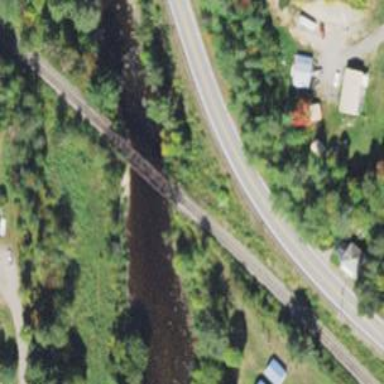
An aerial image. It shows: Bridge over railway line.